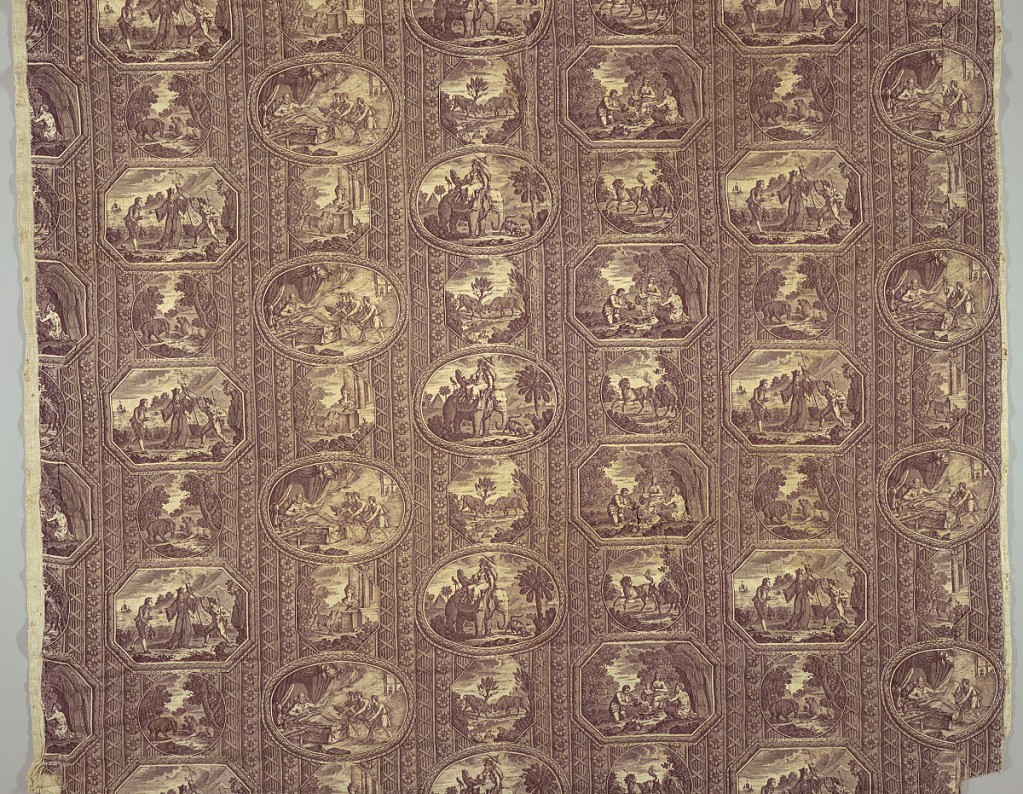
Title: Fables of Fontaine
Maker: Hartmann et Fils, Munster, France
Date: ca. 1815
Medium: cotton Technique: printed by engraved copper plate on plain weave
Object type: Textile
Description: Eight different framed 'pictures' each illustrating one of the Fables of la Fontaine. Each scene is captioned in French. Some of the titles on the textile have changed from the de la Fontaine title. Sepia on white. Mounted on linen plain weave, stuffed and quilted.